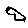
Label: bird